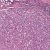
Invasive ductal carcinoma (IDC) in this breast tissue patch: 1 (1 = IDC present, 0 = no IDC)